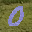
Label: 0